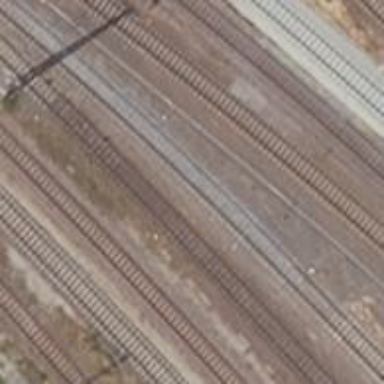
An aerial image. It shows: Single railway track with electrified contact line.